Aerial crown-view tile of a tropical tree (Barro Colorado Island, Panama), acquired 20250512:
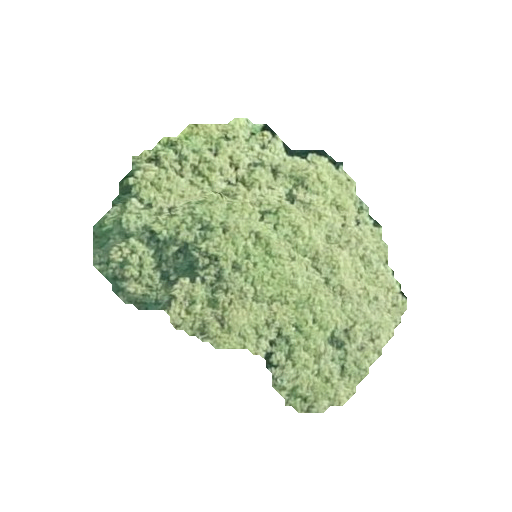
Species: Ceiba pentandra
GBIF accepted scientific name: Ceiba pentandra
Crown area: 84.611 m²